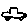
Label: car